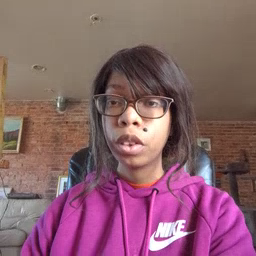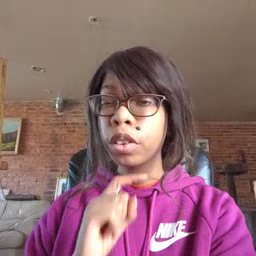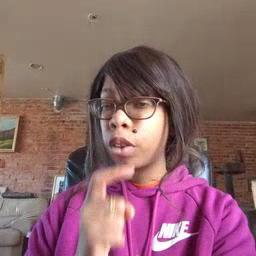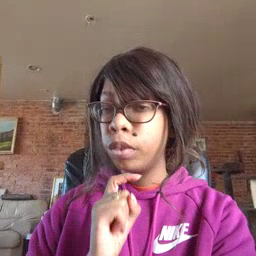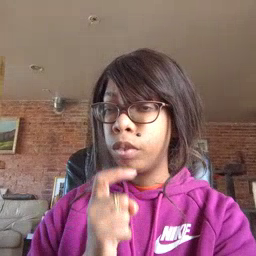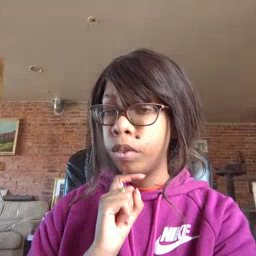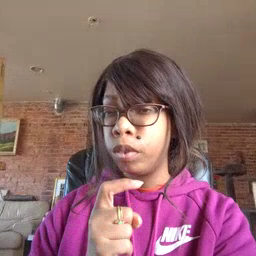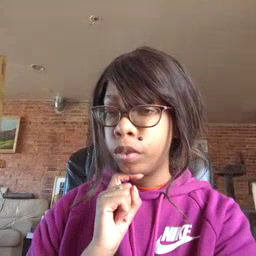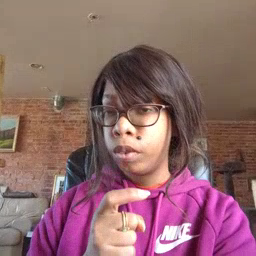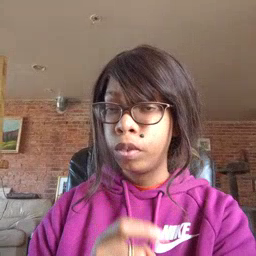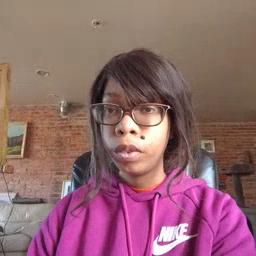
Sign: garbage